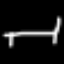
Label: bed